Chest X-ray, PA view. Patient: 53 years old, sex F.
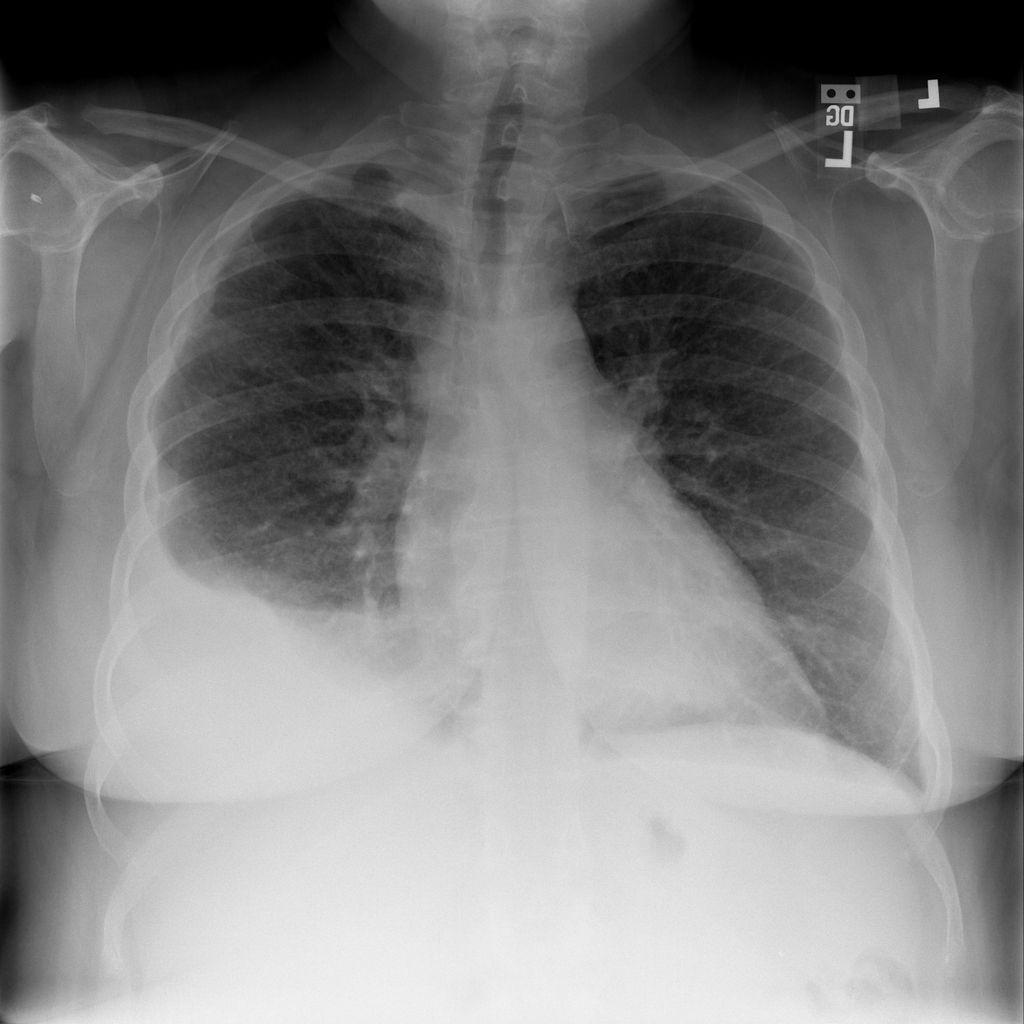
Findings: Effusion